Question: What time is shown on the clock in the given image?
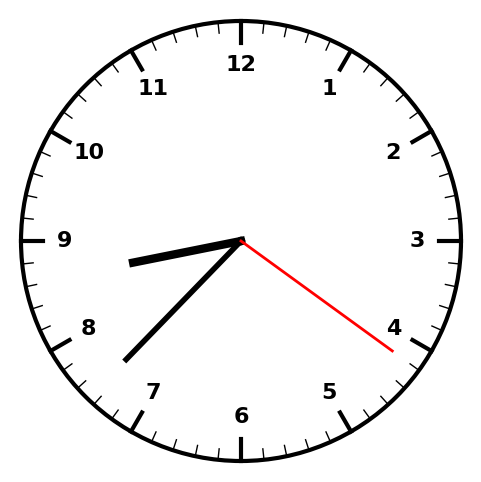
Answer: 08:37:21